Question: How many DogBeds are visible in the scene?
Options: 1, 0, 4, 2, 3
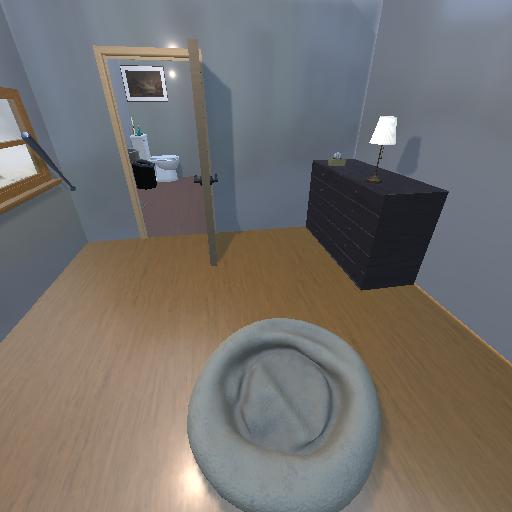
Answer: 1